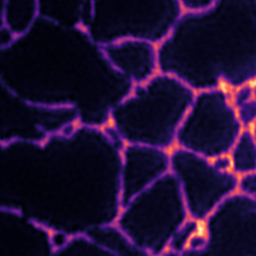
Label: Super-resolution ER image